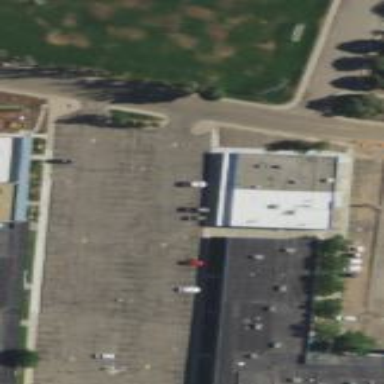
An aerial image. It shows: Retail building.